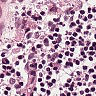
Metastatic tissue present: no